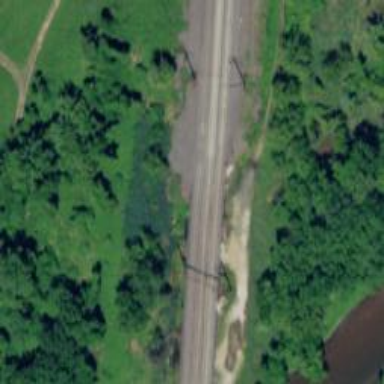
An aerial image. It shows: Bridge with electrified railway tracks featuring contact line.